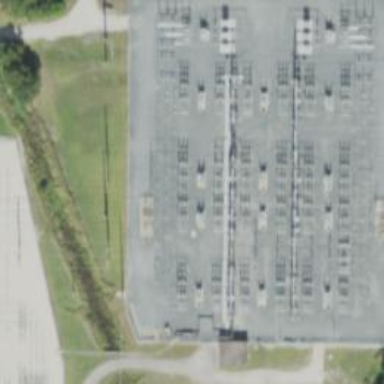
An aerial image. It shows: Switch for power supply.